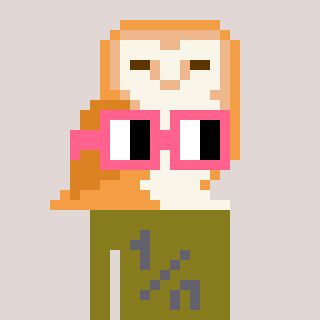
a pixel art character with square pink glasses, a owl-shaped head and a gunk-colored body on a warm background